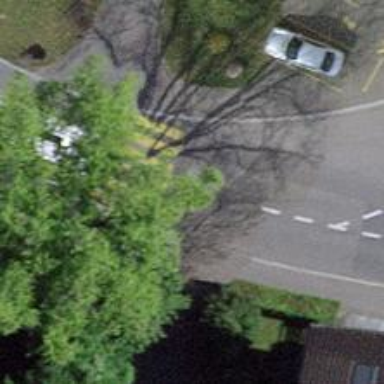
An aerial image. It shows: Zebra crossing on the road.